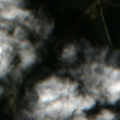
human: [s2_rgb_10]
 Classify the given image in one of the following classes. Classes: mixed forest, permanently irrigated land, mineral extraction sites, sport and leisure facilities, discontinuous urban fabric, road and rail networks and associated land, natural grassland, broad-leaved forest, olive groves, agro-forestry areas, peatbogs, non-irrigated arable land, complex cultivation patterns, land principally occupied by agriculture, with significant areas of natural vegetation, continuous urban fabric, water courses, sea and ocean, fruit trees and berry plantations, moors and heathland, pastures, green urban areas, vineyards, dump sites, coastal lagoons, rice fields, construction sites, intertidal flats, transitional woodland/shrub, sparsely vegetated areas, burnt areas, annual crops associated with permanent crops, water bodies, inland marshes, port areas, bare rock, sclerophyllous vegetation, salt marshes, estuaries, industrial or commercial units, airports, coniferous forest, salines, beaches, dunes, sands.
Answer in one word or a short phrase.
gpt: coniferous forest, transitional woodland/shrub